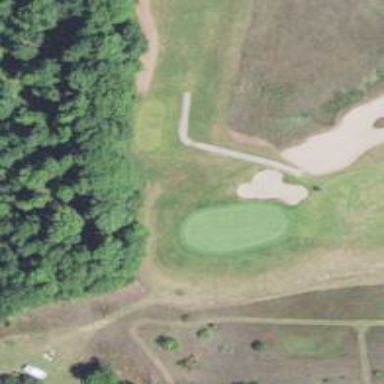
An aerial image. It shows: Service road used as golf cart path.